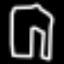
Label: pants